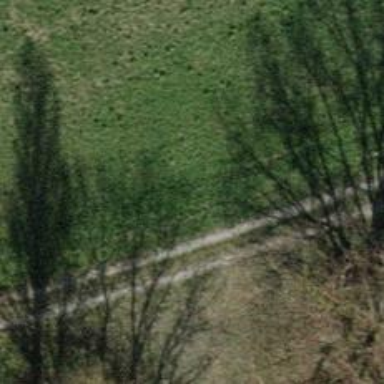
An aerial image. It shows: Compacted track road with grade3 tracktype.